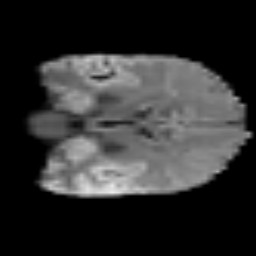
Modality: T2w
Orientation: coronal
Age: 39
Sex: female
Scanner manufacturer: siemens
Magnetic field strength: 3 T
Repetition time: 3.2 s
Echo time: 0.081 s